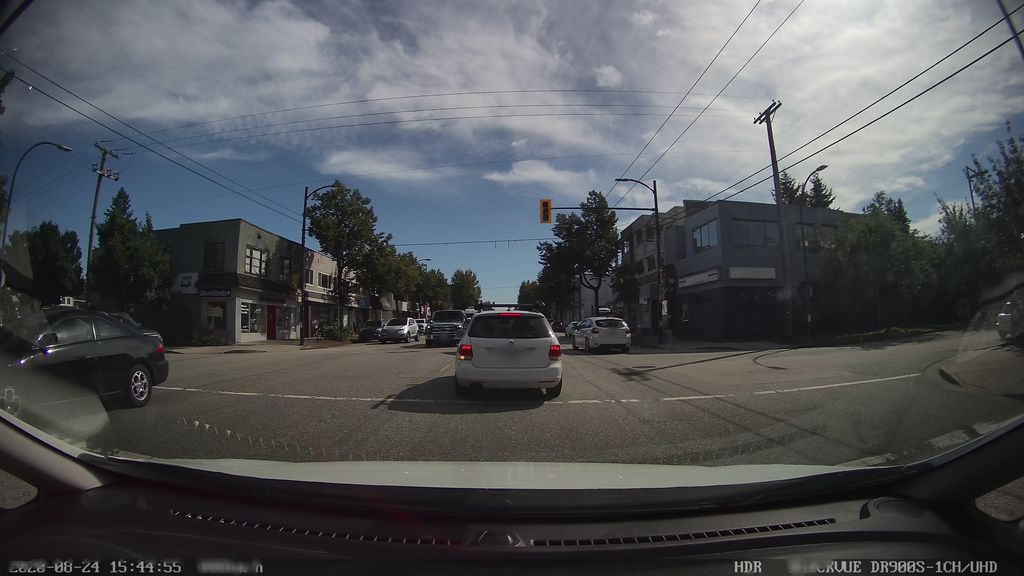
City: vancouver